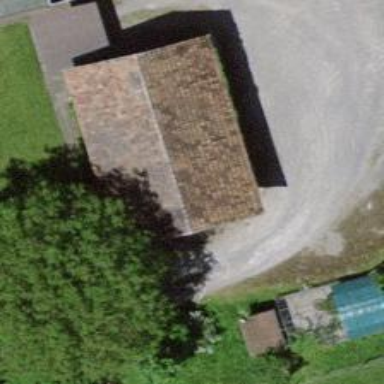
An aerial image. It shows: Garage building.